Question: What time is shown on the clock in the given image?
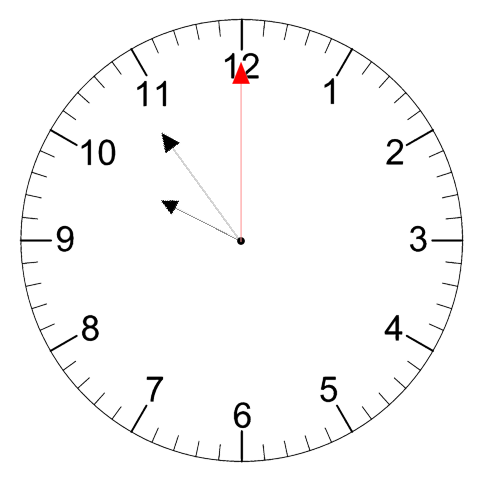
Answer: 09:54:00